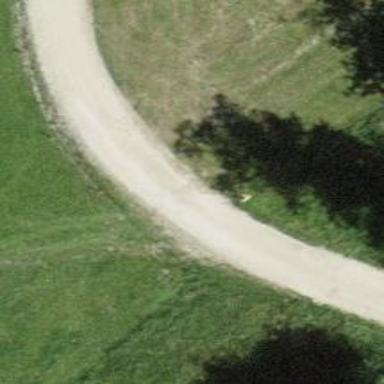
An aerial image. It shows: Track with fine gravel surface of grade2 quality.